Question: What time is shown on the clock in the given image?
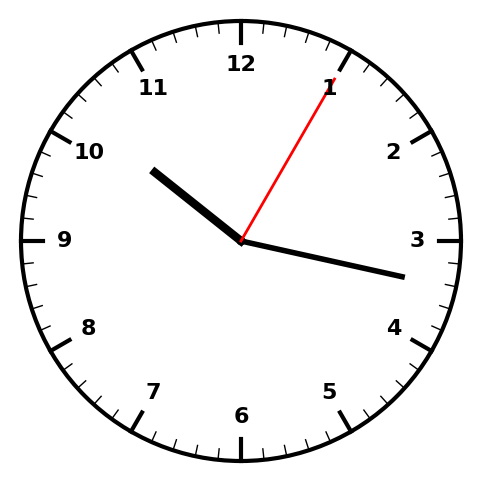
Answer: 10:17:05